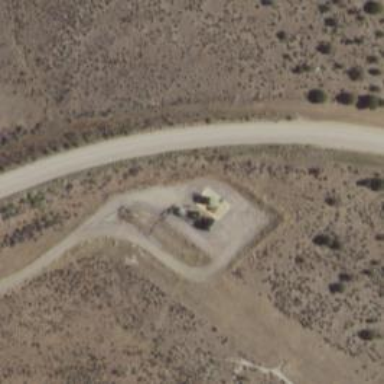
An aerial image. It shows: Storage tank with man-made structure.